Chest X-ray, PA view. Patient: 34 years old, sex F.
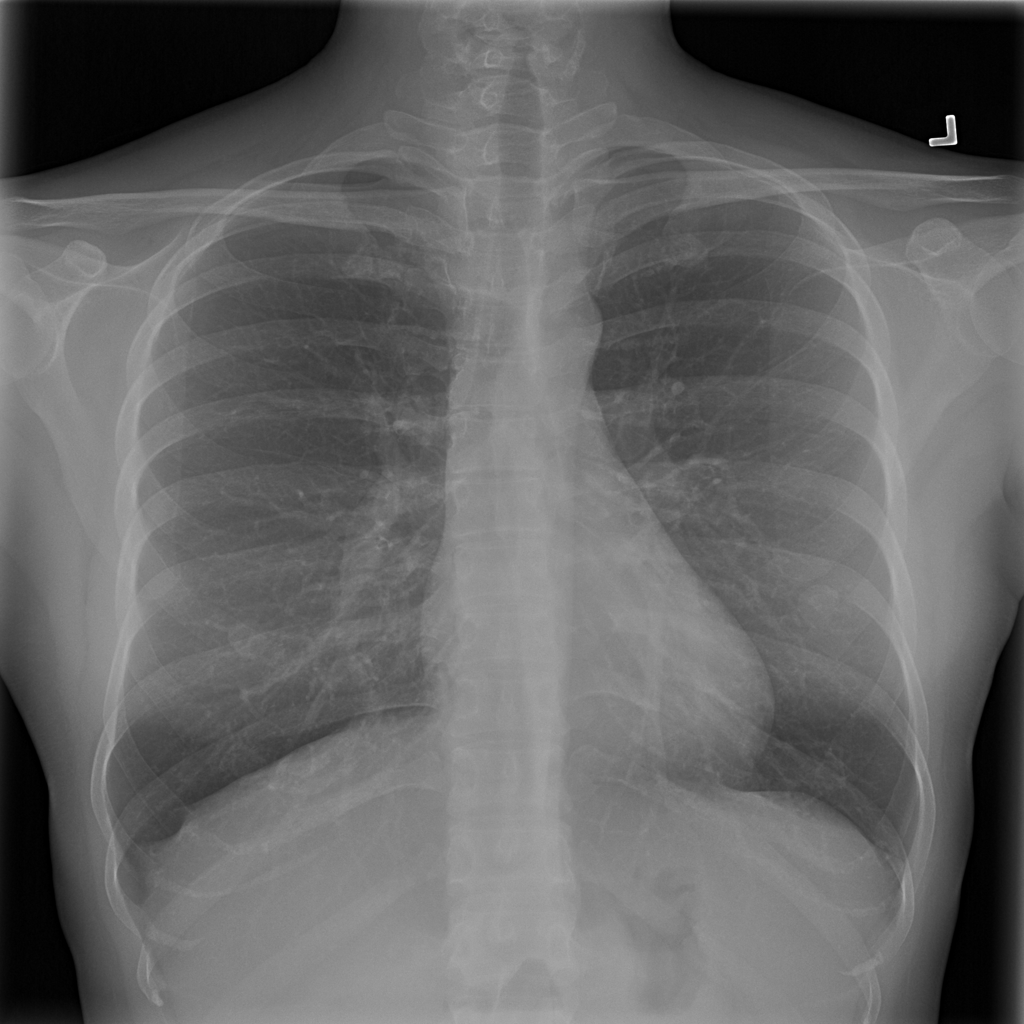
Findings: No Finding